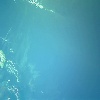
Label: water